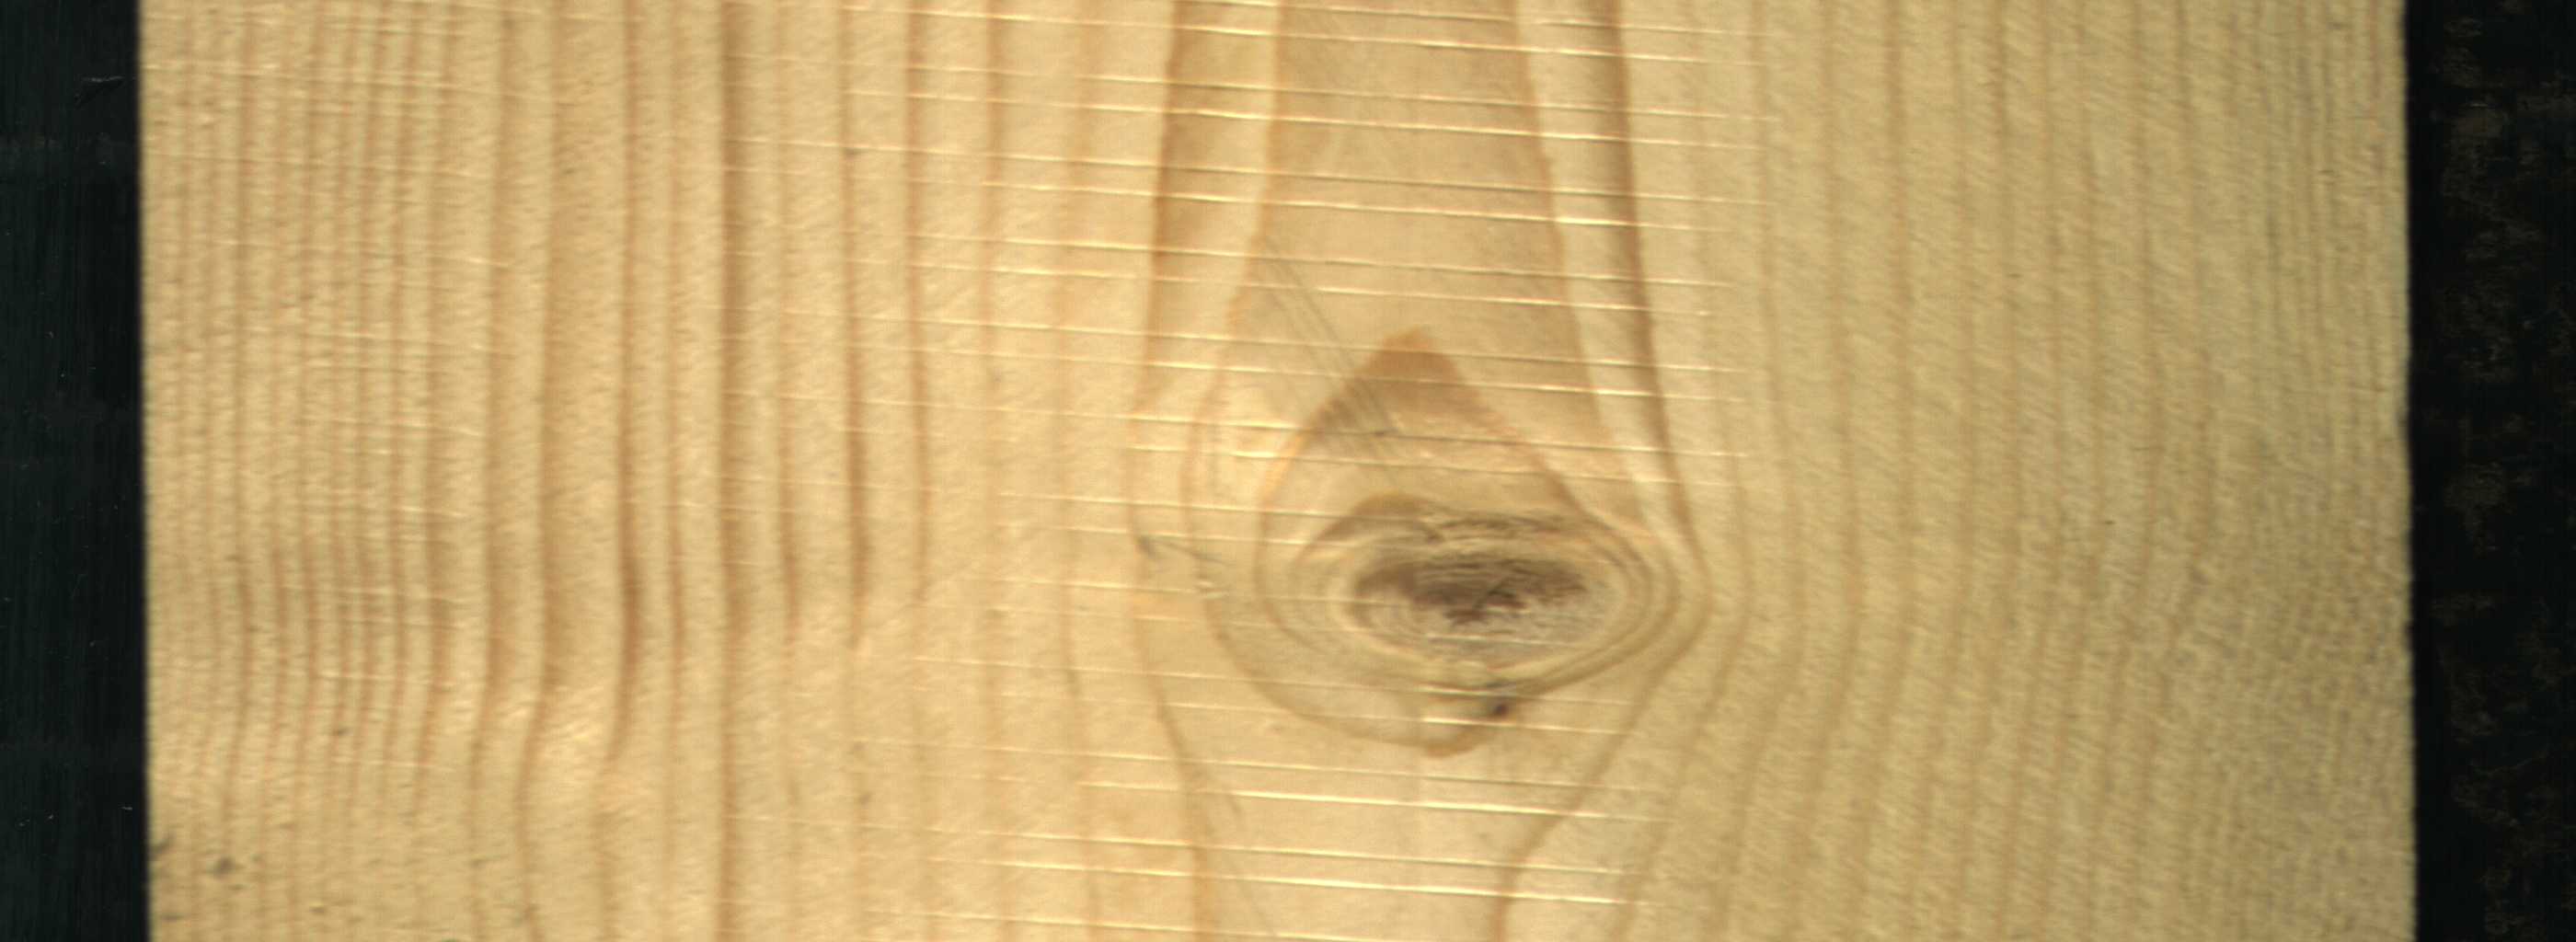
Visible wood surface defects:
Live_Knot